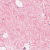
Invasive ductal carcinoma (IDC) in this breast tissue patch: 0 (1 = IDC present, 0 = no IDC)